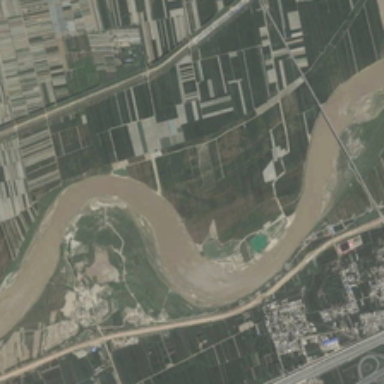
Many pieces of farmlands are in two sides of a curved yellow river .